Question: I'm trying to design an application error handler that resolves any unhandled exceptions, but there are some cases of undesired behaviour that I can't seem to get around.
'Application_DispatcherUnhandledException' will get called whenever a thread outside of the UI runs into trouble. This will in turn call 'App.HandleError' - a static method which will log the issue, display a message to the user, and if something critical is wrong, initiate a shut down of the application.
My main issue seems to be when something in the xaml starts generating Exceptions (such as an exception in a DataTemplate or Routed Event). In most cases, WPF will just keep trying to generate the control that's throwing the exception over and over, resulting in cascading error messages and the App consuming all processor power until it crashes unceremoniously.

I thought I had resolved this in the error handler by locking the method, or by returning right away if the method is already in the middle of executing, but this has two problems - the first is that if the same exception keeps occuring, as soon as the user hits "OK" and execution of the ErrorHandler unlocks, it will just pop up again. I need some way of determining if we're in a cascading error state so I can just initiate a shut down of the application.
The other problem is that in the event two or more separate threads produce different errors simultaneously, I certainly don't want any solution that will mistake this for a cascading / unrecoverable error, and I don't want one of the errors to simply get ignored because the other one got there first.
Any ideas? I've considered things like using Interlocked.Increment on an error count, using the lock() statement, and caching the last few errors with time-stamps, but they all seem to have shortcomings.
Here's my latest attempt. I apologize for how thick it is, but I try to handle quite a few unique problems at once.
'''
private bool DispatchedErrorsLock = false;
private void Application_DispatcherUnhandledException(object sender, DispatcherUnhandledExceptionEventArgs e)
{
//Prevent Recursion
e.Handled = true;
if( DispatchedErrorsLock || ExceptionHandlingTerminated ) return;
DispatchedErrorsLock = true;
bool handleSilently = false;
//Ensures that minor xaml errors don't reset the application
if( "PresentationFramework,PresentationCore,Xceed.Wpf.DataGrid.v4.3".Split(',').Any(s => e.Exception.Source.Contains(s)) )
{
handleSilently = true;
}
HandleError(e.Exception, "Exception from external thread.", !handleSilently, !handleSilently);
DispatchedErrorsLock = false;
}
private static int SimultaneousErrors = 0;
private static bool ExceptionHandlingTerminated = false;
public static void HandleError(Exception ex, bool showMsgBox) { HandleError(ex, "", showMsgBox, true); }
public static void HandleError(Exception ex, string extraInfo, bool showMsgBox) { HandleError(ex, extraInfo, showMsgBox, true); }
public static void HandleError(Exception ex, string extraInfo = "", bool showMsgBox = true, bool resetApplication = true)
{
if( ExceptionHandlingTerminated || App.Current == null ) return;
Interlocked.Increment(ref SimultaneousErrors); //Thread safe tracking of how many errors are being thrown
if( SimultaneousErrors > 3 )
{
throw new Exception("Too many simultaneous errors have been thrown.");
}
try
{
if( Thread.CurrentThread != Dispatcher.CurrentDispatcher.Thread )
{
//We're not on the UI thread, we must dispatch this call.
((App)App.Current).Dispatcher.BeginInvoke((Action<Exception, string, bool, bool>)
delegate(Exception _ex, string _extraInfo, bool _showMsgBox, bool _resetApplication)
{
Interlocked.Decrement(ref SimultaneousErrors);
HandleError(_ex, _extraInfo, _showMsgBox, _resetApplication);
}, DispatcherPriority.Background, new object[] { ex, extraInfo, showMsgBox, resetApplication });
return;
}
if( !((App)App.Current).AppStartupComplete )
{ //We can't handle errors the normal way if the app hasn't started yet.
extraInfo = "An error occurred before the application could start." + extraInfo;
throw ex; //Hack: Using throw as a goto statement.
}
String ErrMessage = string.Empty;
if( string.IsNullOrEmpty(extraInfo) && showMsgBox )
ErrMessage += "An error occurred while processing your request. ";
else
ErrMessage += extraInfo;
if( !showMsgBox && !resetApplication )
ErrMessage += " This error was handled silently by the application.";
//Logs an error somewhere.
ErrorLog.CreateErrorLog(ex, ErrMessage);
if( showMsgBox )
{
ErrMessage += "
Technical Details: " + ex.Message;
Exception innerException = ex.InnerException;
while( innerException != null )
{ //Add what is likely the more informative information in the inner exception(s)
ErrMessage += " | " + ex.InnerException.Message;
innerException = innerException.InnerException;
}
}
if( resetApplication )
{
//Resets all object models to initial state (doesn't seem to help if the UI gets corrupted though)
((MUS.App)App.Current).ResetApplication();
}
if( showMsgBox )
{
//IF the UI is processing a visual tree event (such as IsVisibleChanged), it throws an exception when showing a MessageBox as described here: http://social.msdn.microsoft.com/forums/en-US/wpf/thread/44962927-006e-4629-9aa3-<PHONE>
//The solution is to dispatch and queue the MessageBox. We must use BeginInvoke() because dispatcher processing is suspended in such cases, so Invoke() would fail..
Dispatcher.CurrentDispatcher.BeginInvoke((Action)delegate()
{
MessageBox.Show(ErrMessage, "MUS Application Error", MessageBoxButton.OK, MessageBoxImage.Error);
Interlocked.Decrement(ref SimultaneousErrors);
}, DispatcherPriority.Background);
}
else
{
Interlocked.Decrement(ref SimultaneousErrors);
}
}
catch( Exception e )
{
Interlocked.Decrement(ref SimultaneousErrors);
ExceptionHandlingTerminated = true;
//A very serious error has occurred, such as the application not loading or a cascading error message, and we must shut down.
String fatalMessage = String.Concat("An error occurred that the application cannot recover from. The application will have to shut down now.
Technical Details: ", extraInfo, "
", e.Message);
//Try to log the error, but in extreme cases, there's no guarantee logging will work.
try { ErrorLog.CreateErrorLog(ex, fatalMessage); }
catch( Exception ) { }
Dispatcher.CurrentDispatcher.BeginInvoke((Action)delegate()
{
MessageBox.Show(fatalMessage, "Fatal Error", MessageBoxButton.OK, MessageBoxImage.Stop);
if( App.Current != null ) App.Current.Shutdown(1);
}, DispatcherPriority.Background);
}
}
'''
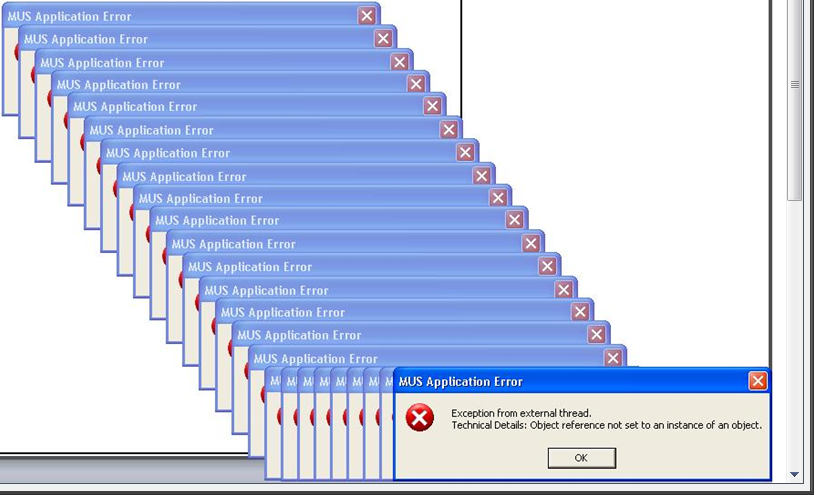
Answer: Thank you Rachel, for your helpful input. I've decided to go with storing them in a collection. I haven't gone as far as displaying them in custom popup control, but am simply handling errors in sequence and then popping a new one off the stack (if there are any). If too many errors build up on the stack, then I assume we're in a cascading error situation and I aggregate the errors together in a single message and shut down the app.
'''
private static ConcurrentStack<Tuple<DateTime, Exception, String, bool, bool>> ErrorStack = new ConcurrentStack<Tuple<DateTime, Exception, String, bool, bool>>();
private static bool ExceptionHandlingTerminated = false;
private static bool ErrorBeingHandled = false; //Only one Error can be processed at a time
public static void HandleError(Exception ex, bool showMsgBox) { HandleError(ex, "", showMsgBox, true); }
public static void HandleError(Exception ex, string extraInfo, bool showMsgBox) { HandleError(ex, extraInfo, showMsgBox, true); }
public static void HandleError(Exception ex, string extraInfo = "", bool showMsgBox = true, bool resetApplication = true)
{
if( ExceptionHandlingTerminated || App.Current == null) return;
if( ErrorBeingHandled )
{ //Queue up this error, it'll be handled later. Don't bother if we've already queued up more than 10 errors, we're just going to be terminating the application in that case anyway.
if( ErrorStack.Count < 10 )
ErrorStack.Push(new Tuple<DateTime, Exception, String, bool, bool>(DateTime.Now, ex, extraInfo, showMsgBox, resetApplication)); //Thread safe tracking of how many simultaneous errors are being thrown
return;
}
ErrorBeingHandled = true;
try
{
if( Thread.CurrentThread != Dispatcher.CurrentDispatcher.Thread )
{
ErrorBeingHandled = false;
Invoke_HandleError( ex, extraInfo, showMsgBox, resetApplication );
return;
}
if( ErrorStack.Count >= 5 )
{
ExceptionHandlingTerminated = true;
Tuple<DateTime, Exception, String, bool, bool> errParams;
String errQueue = String.Concat(DateTime.Now.ToString("hh:mm:ss.ff tt"), ": ", ex.Message, "
");
while( ErrorStack.Count > 0 )
{
if( ErrorStack.TryPop(out errParams) )
{
errQueue += String.Concat(errParams.Item1.ToString("hh:mm:ss.ff tt"), ": ", errParams.Item2.Message, "
");
}
}
extraInfo = "Too many simultaneous errors have been thrown in the background:";
throw new Exception(errQueue);
}
if( !((App)App.Current).AppStartupComplete )
{ //We can't handle errors the normal way if the app hasn't started yet.
extraInfo = "An error occurred before the application could start." + extraInfo;
throw ex;
}
if( resetApplication )
{
((MUSUI.App)App.Current).ResetApplication();
}
if( showMsgBox )
{
//(removed)... Prepare Error message
//IF the UI is processing a visual tree event (such as IsVisibleChanged), it throws an exception when showing a MessageBox as described here: http://social.msdn.microsoft.com/forums/en-US/wpf/thread/44962927-006e-4629-9aa3-<PHONE>
//The solution is to dispatch and queue the MessageBox. We must use BeginInvoke because dispatcher processing is suspended in such cases.
Dispatcher.CurrentDispatcher.BeginInvoke((Action<Exception, String>)delegate(Exception _ex, String _ErrMessage)
{
MessageBox.Show(App.Current.MainWindow, _ErrMessage, "MUS Application Error", MessageBoxButton.OK, MessageBoxImage.Error);
ErrorHandled(_ex); //Release the block on the HandleError method and handle any additional queued errors.
}, DispatcherPriority.Background, new object[]{ ex, ErrMessage });
}
else
{
ErrorHandled(ex);
}
}
catch( Exception terminatingError )
{
ExceptionHandlingTerminated = true;
//A very serious error has occurred, such as the application not loading, and we must shut down.
Dispatcher.CurrentDispatcher.BeginInvoke((Action<String>)delegate(String _fatalMessage)
{
MessageBox.Show(_fatalMessage, "Fatal Error", MessageBoxButton.OK, MessageBoxImage.Stop);
if( App.Current != null ) App.Current.Shutdown(1);
}, DispatcherPriority.Background, new object[] { fatalMessage + "
" + terminatingError.Message });
}
}
//The set of actions to be performed when error handling is done.
private static void ErrorHandled(Exception ex)
{
ErrorBeingHandled = false;
//If other errors have gotten queued up since this one was being handled, or remain, process the next one
if(ErrorStack.Count > 0)
{
if( ExceptionHandlingTerminated || App.Current == null) return;
Tuple<DateTime, Exception, String, bool, bool> errParams;
//Pop an error off the queue and deal with it:
ErrorStack.TryPop(out errParams);
HandleError(errParams.Item2, errParams.Item3, errParams.Item4, errParams.Item5);
}
}
//Dispatches a call to HandleError on the UI thread.
private static void Invoke_HandleError(Exception ex, string extraInfo, bool showMsgBox, bool resetApplication)
{
((App)App.Current).Dispatcher.BeginInvoke((Action<Exception, string, bool, bool>)
delegate(Exception _ex, string _extraInfo, bool _showMsgBox, bool _resetApplication)
{
ErrorHandled(_ex); //Release the semaphore taken by the spawning HandleError call
HandleError(_ex, _extraInfo, _showMsgBox, _resetApplication);
}, DispatcherPriority.Background, new object[] { ex, extraInfo, showMsgBox, resetApplication });
}
'''